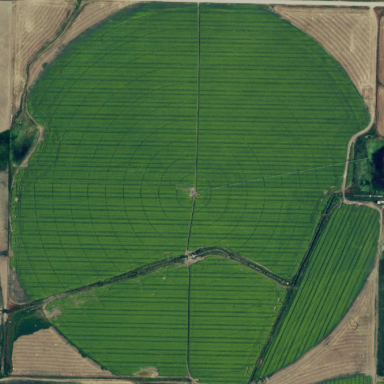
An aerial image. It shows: Farmland with pivot irrigation system.